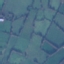
Label: Pasture